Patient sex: M
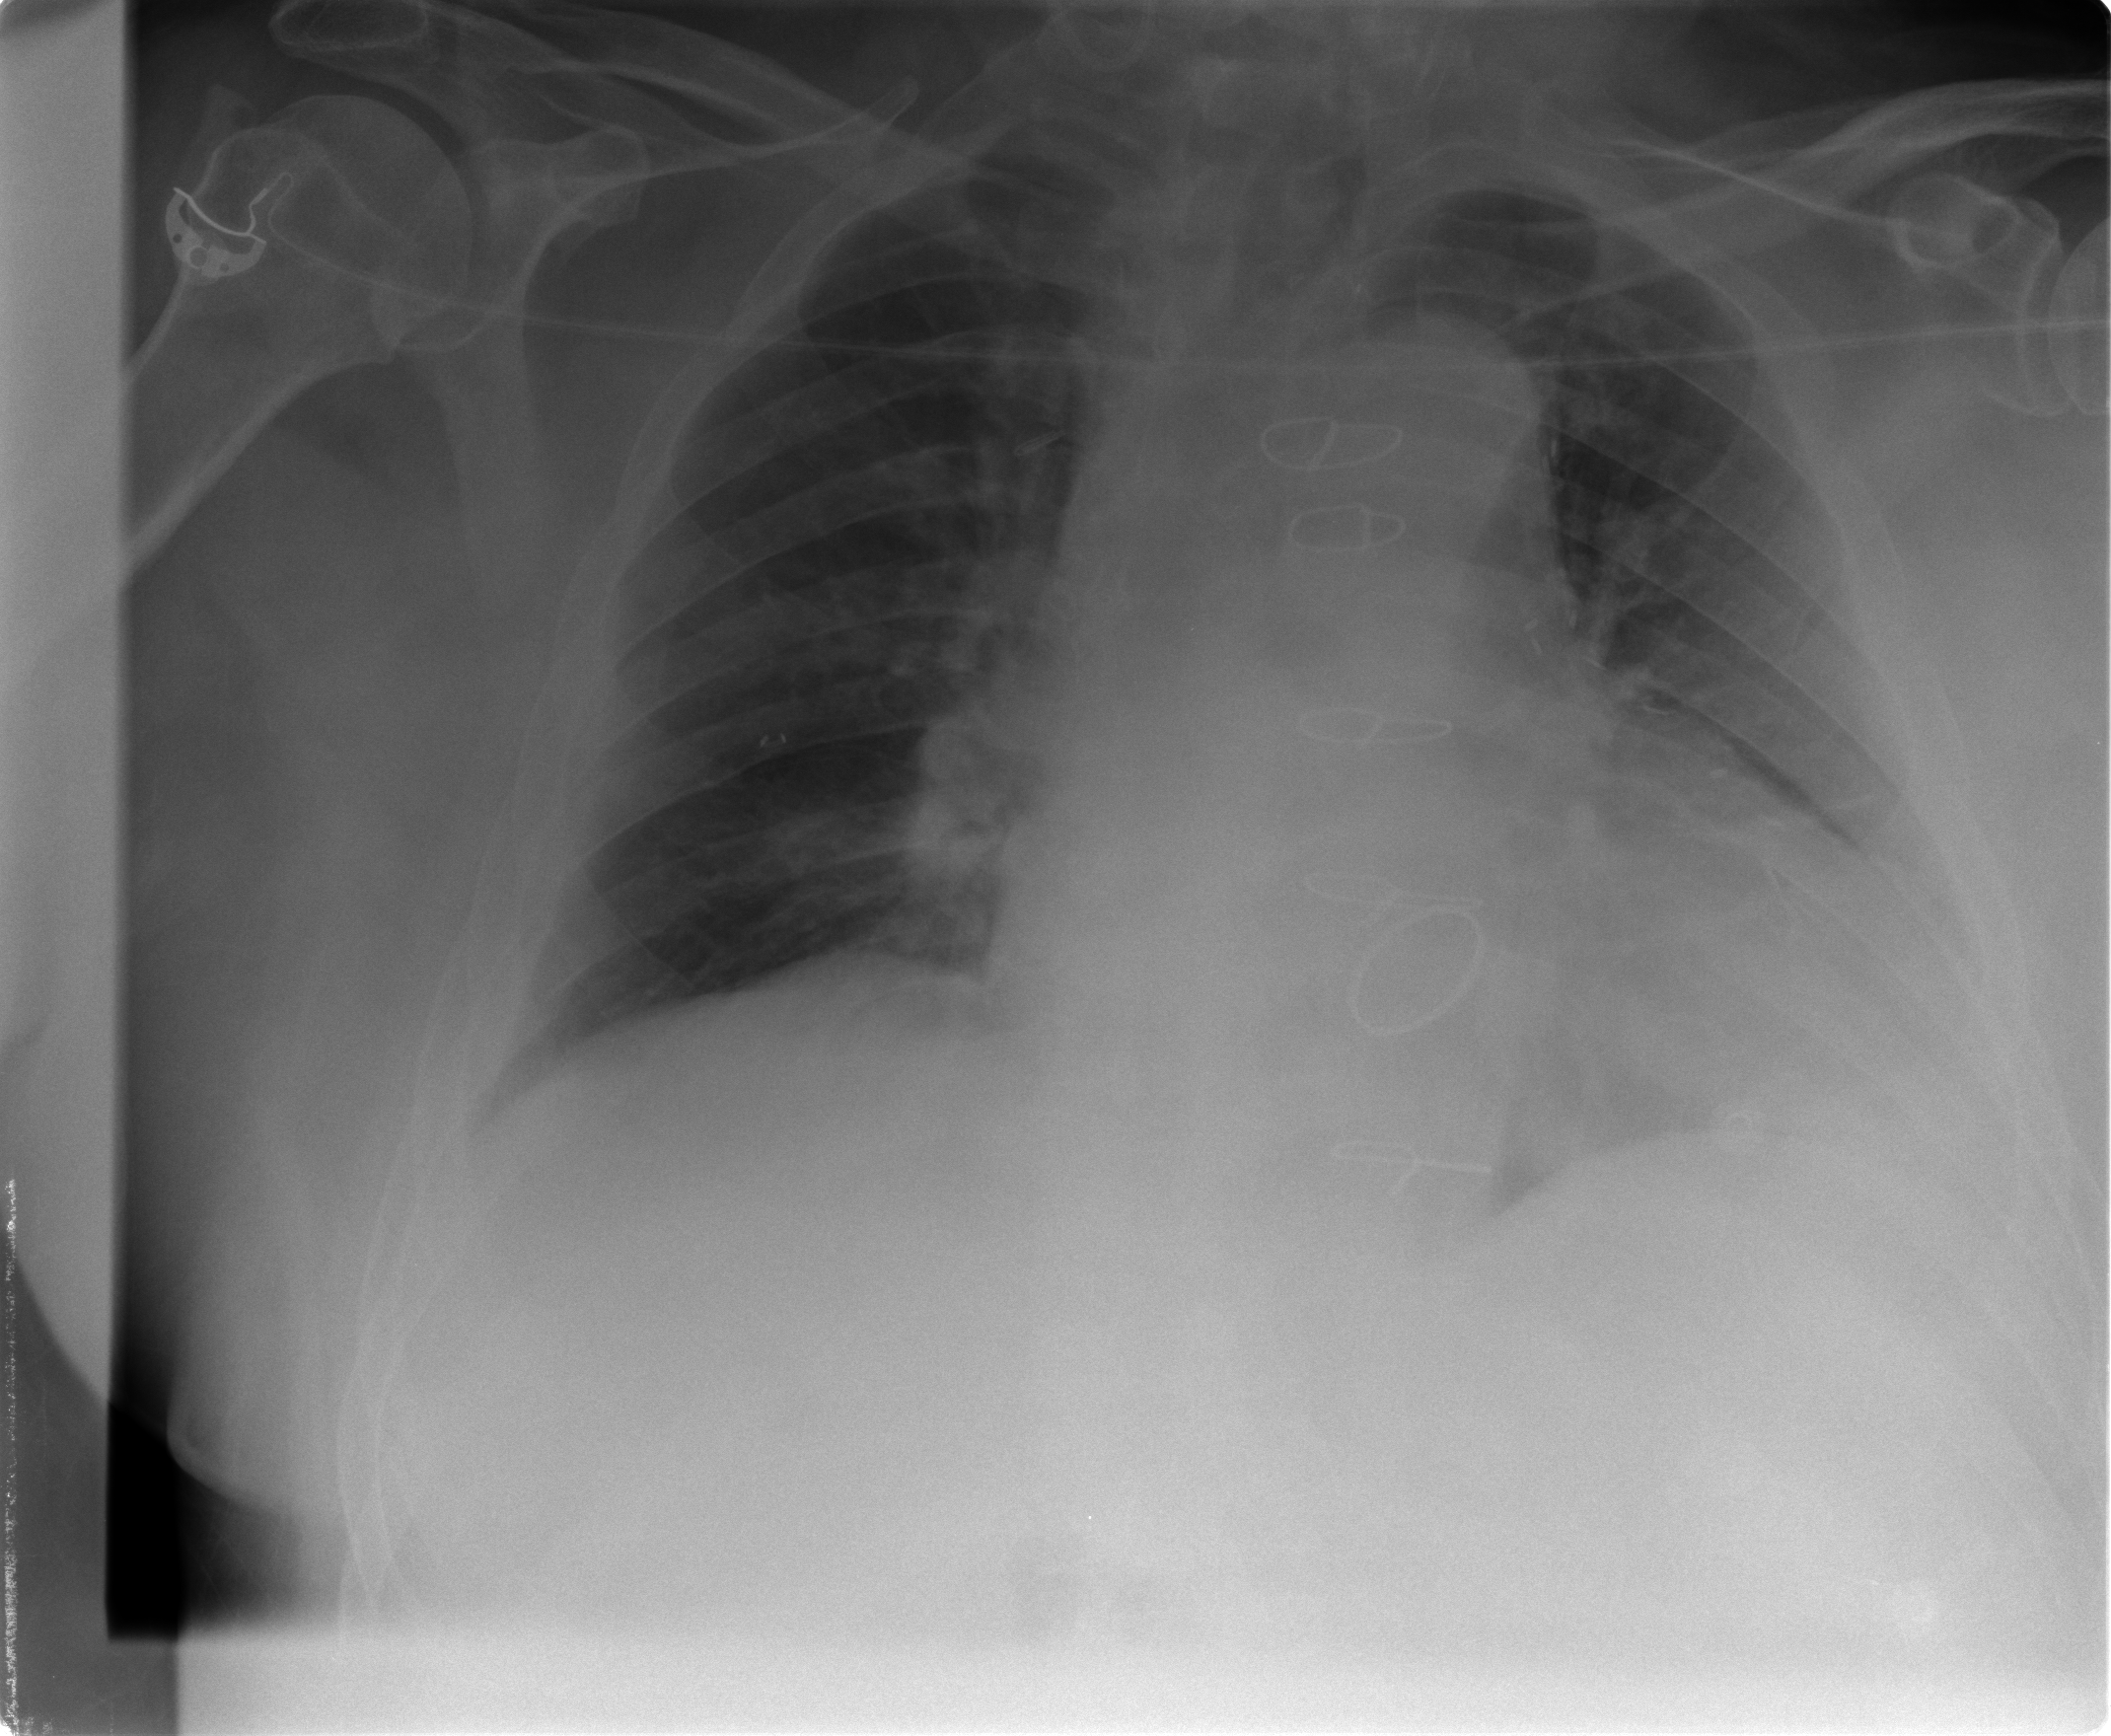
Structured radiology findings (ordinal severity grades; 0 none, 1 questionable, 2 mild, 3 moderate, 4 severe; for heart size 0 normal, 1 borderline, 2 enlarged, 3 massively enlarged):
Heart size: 2
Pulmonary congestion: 2
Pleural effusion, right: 0
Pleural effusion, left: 2
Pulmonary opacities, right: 0
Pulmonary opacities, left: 0
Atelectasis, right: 1
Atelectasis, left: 2